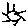
Label: sun